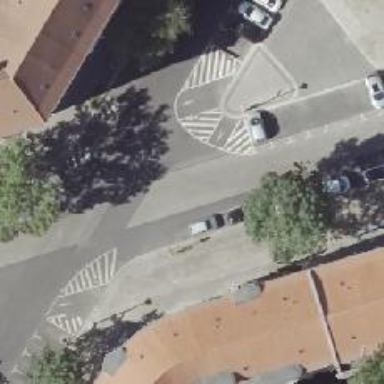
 parallel parking is available on the street."